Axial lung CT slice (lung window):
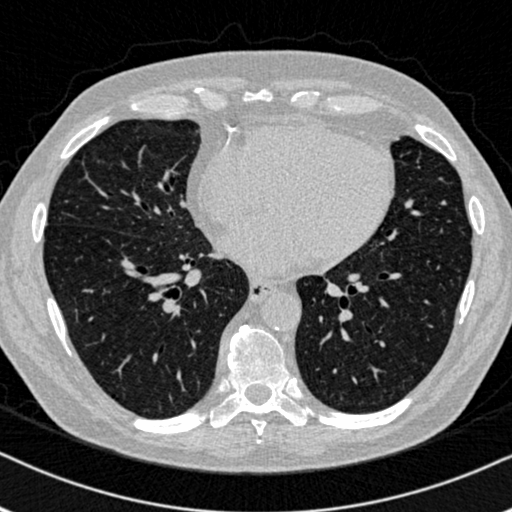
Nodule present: no